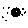
Label: moon